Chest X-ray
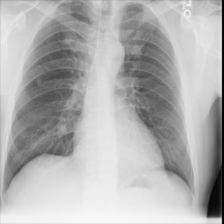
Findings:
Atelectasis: negative
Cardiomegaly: negative
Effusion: negative
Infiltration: negative
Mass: negative
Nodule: negative
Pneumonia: negative
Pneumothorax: negative
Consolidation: negative
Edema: negative
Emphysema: negative
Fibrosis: negative
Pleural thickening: negative
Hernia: negative